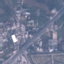
Label: Highway